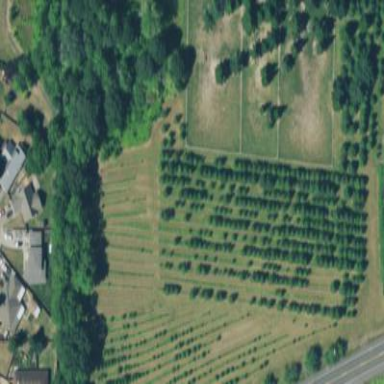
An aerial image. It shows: Plant nursery specializing in trees.